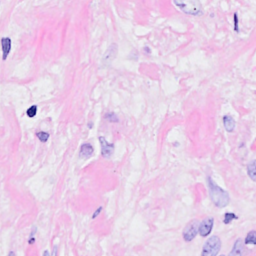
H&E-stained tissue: Breast